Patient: sex M, age 48
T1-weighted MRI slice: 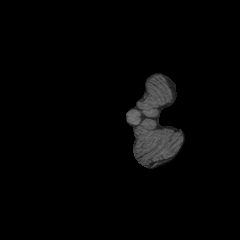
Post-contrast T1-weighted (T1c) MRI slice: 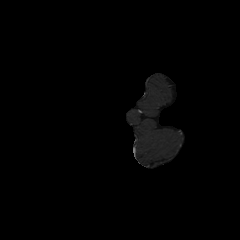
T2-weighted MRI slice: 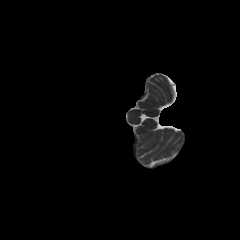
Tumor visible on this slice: no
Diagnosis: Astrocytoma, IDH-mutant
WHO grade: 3